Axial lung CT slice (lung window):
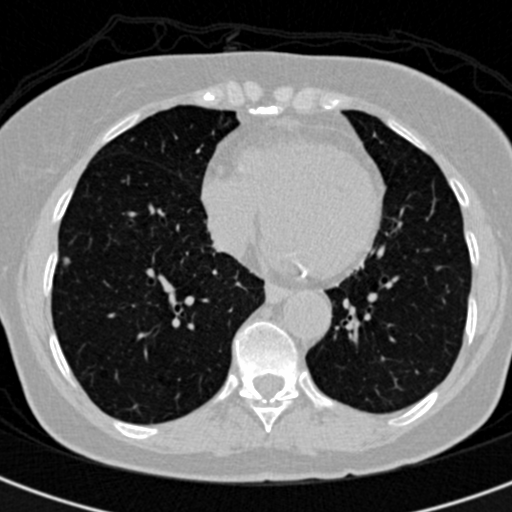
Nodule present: yes
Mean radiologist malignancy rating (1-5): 3